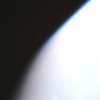
Label: sunburn